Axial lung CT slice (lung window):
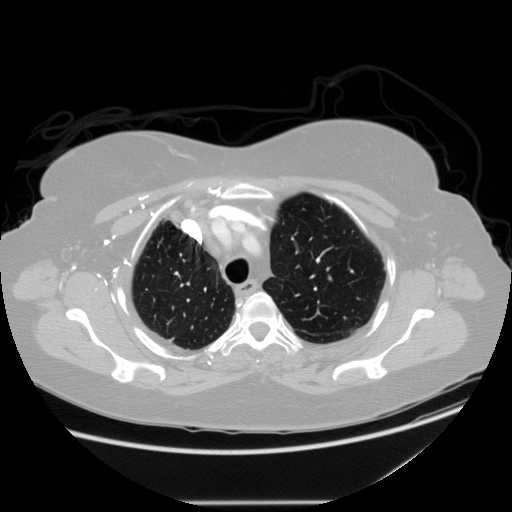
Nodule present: no